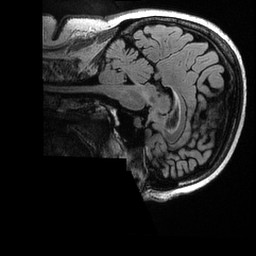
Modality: T2w
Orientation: sagittal
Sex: female
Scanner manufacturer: ge
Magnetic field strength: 3 T
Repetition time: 6 s
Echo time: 0.1287 s